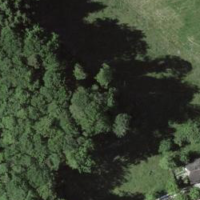
EUNIS habitat code: 41
Species observed at this site:
Cephalanthera longifolia